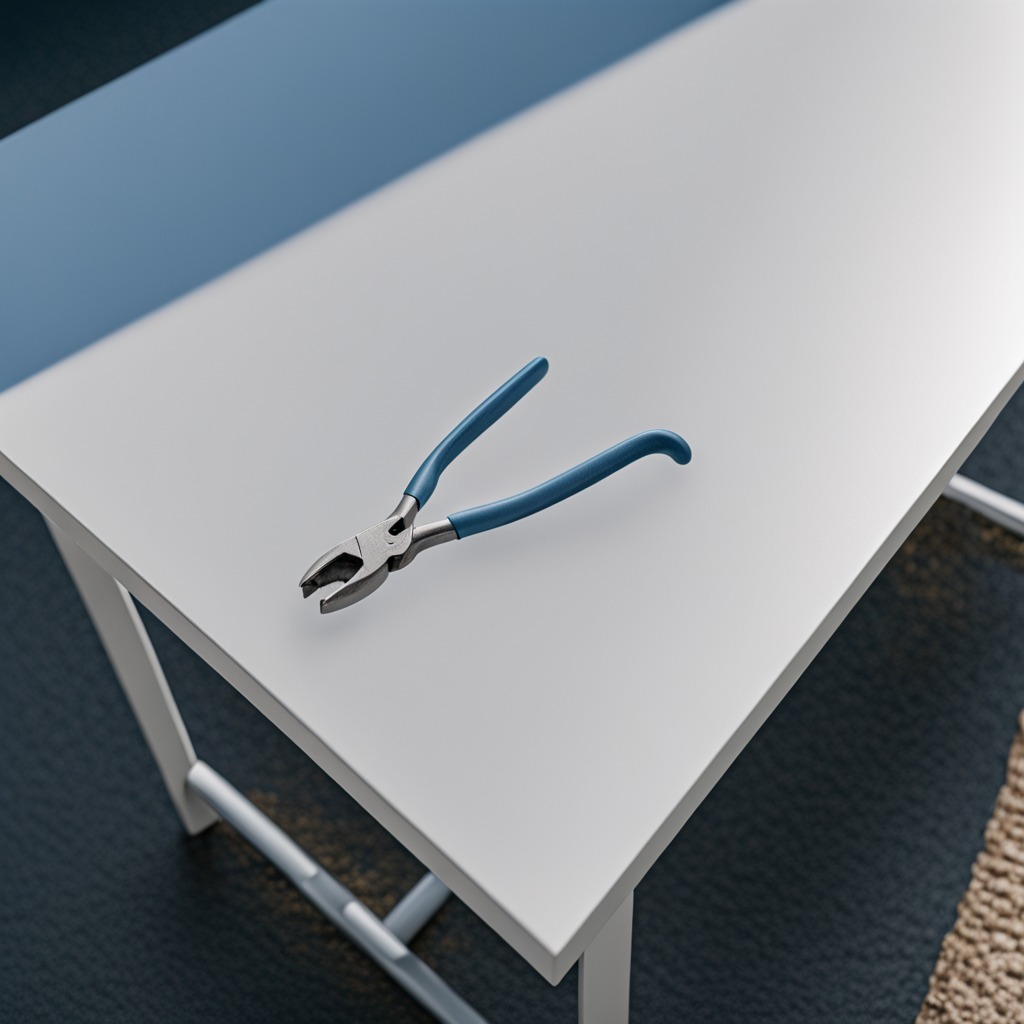
A plier is lying on the clean utility table in a temporary outdoor tool station.